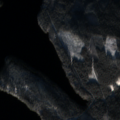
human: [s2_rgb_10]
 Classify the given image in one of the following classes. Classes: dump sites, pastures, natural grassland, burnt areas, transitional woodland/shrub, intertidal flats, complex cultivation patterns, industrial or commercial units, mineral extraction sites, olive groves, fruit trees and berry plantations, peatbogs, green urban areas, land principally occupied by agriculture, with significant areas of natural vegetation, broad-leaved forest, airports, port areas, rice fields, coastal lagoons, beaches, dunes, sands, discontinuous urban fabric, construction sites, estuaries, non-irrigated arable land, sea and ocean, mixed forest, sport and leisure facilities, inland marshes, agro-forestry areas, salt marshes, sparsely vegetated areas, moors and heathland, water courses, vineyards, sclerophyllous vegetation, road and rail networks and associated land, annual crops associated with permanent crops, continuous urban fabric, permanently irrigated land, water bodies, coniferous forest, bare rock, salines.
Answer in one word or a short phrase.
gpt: coniferous forest, mixed forest, water bodies